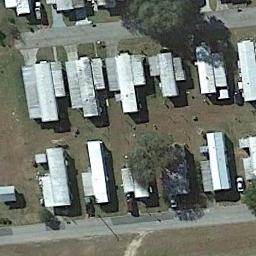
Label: mobile_home_park